Question: So, that's the sorting of 2D matrix like a snake.

Here's my code but there are a few problems.
Sorting doesn't go as I wanted. It has inifinite cycles almost in every size of matrix. I don't understand why.
And the thing I need - yes, bubble sorting.
Thank you.
'''
// BUBBLE SORTING
do
{
swapped = 0;
for (j = 0; j < M; j++)
{
if (k == 0)
{
for (i = 0; i < N; i++)
{
for (i = 0; i < N - 1; i++)
{
if (a[i][j] > a[i + 1][j])
{
temp = a[i][j];
a[i][j] = a[i + 1][j];
a[i + 1][j] = temp;
swapped++;
}
}
if ((i = N - 1) && (a[i][j] > a[i][j + 1]))
{
temp = a[i][j];
a[i][j] = a[i][j + 1];
a[i][j + 1] = temp;
swapped++;
}
}
k++;
}
else if (k == 1)
{
for (i = N - 1; i >= 0; i--)
{
for (i = N - 1; i > 0; i--)
{
if (a[i][j] > a[i - 1][j])
{
temp = a[i][j];
a[i][j] = a[i - 1][j];
a[i - 1][j] = temp;
swapped++;
}
}
if ((i = 0) && (a[i][j] > a[i][j + 1]))
{
temp = a[i][j];
a[i][j] = a[i][j + 1];
a[i][j + 1] = temp;
swapped++;
}
}
k--;
}
}
}
while (swapped != 0);
'''
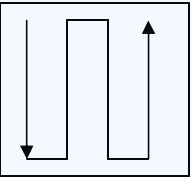
Answer: Approach: Copy the elements from the 2D array into a 1D array and then copy it back to the 2D array after performing the Bubble sort on the 1D array.
'''
#include <stdio.h>
int main()
{
//Here I have taken a matrix with 3 rows and 4 columns.
int matrix[3][4] = {{2,5,-9,4},
{7,10,8,1},
{-7,100,5,20}};
//step-1 copy the 2D array into a 1D array
int mat[3*4],i,j,k=0;
for(i=0;i<3;i++)
{
for(j=0;j<4;j++)
{
mat[k] = matrix[i][j];
k++;
}
}
//step-2 perform the bubble sort
for(i=0;i<3*4-1;i++) //3*4<---no of elements
{
for(j=0;j<3*4-1-i;j++)
{
if(mat[j] > mat[j+1])
{
int temp = mat[j];
mat[j]=mat[j+1];
mat[j+1] = temp;
}
}
}
//step-3 place it back to the 2D array
int toggle = 1;
k=0;
for(j=0;j<4;j++)
{
if(toggle==1)
{
for(i=0;i<3;i++)
{
matrix[i][j] = mat[k];
k++;
}
toggle = 0;
}
else
{
for(i=3-1;i>=0;i--)
{
matrix[i][j] = mat[k];
k++;
}
toggle = 1;
}
}
//step-4 print the 2D matrix
for(i=0;i<3;i++)
{
for(j=0;j<4;j++)
{
printf("%d ",matrix[i][j]);
}
printf("
");
}
return 0;
}
'''
Output :
'''
-9 5 5 100
-7 4 7 20
1 2 8 10
'''